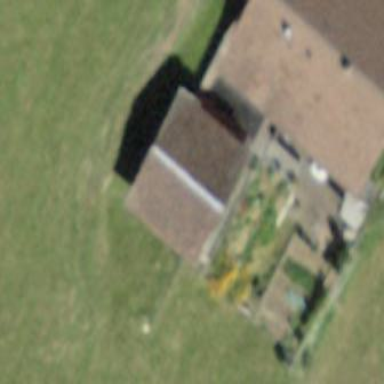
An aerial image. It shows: Rural barn.